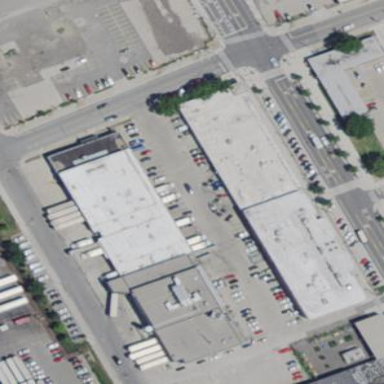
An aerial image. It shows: Retail building.